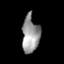
Tissue: prostate
Cell type: T cells
Senescence score: 0.7917
Nuclear area (px): 620
Mean DAPI intensity: 152.056